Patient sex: M
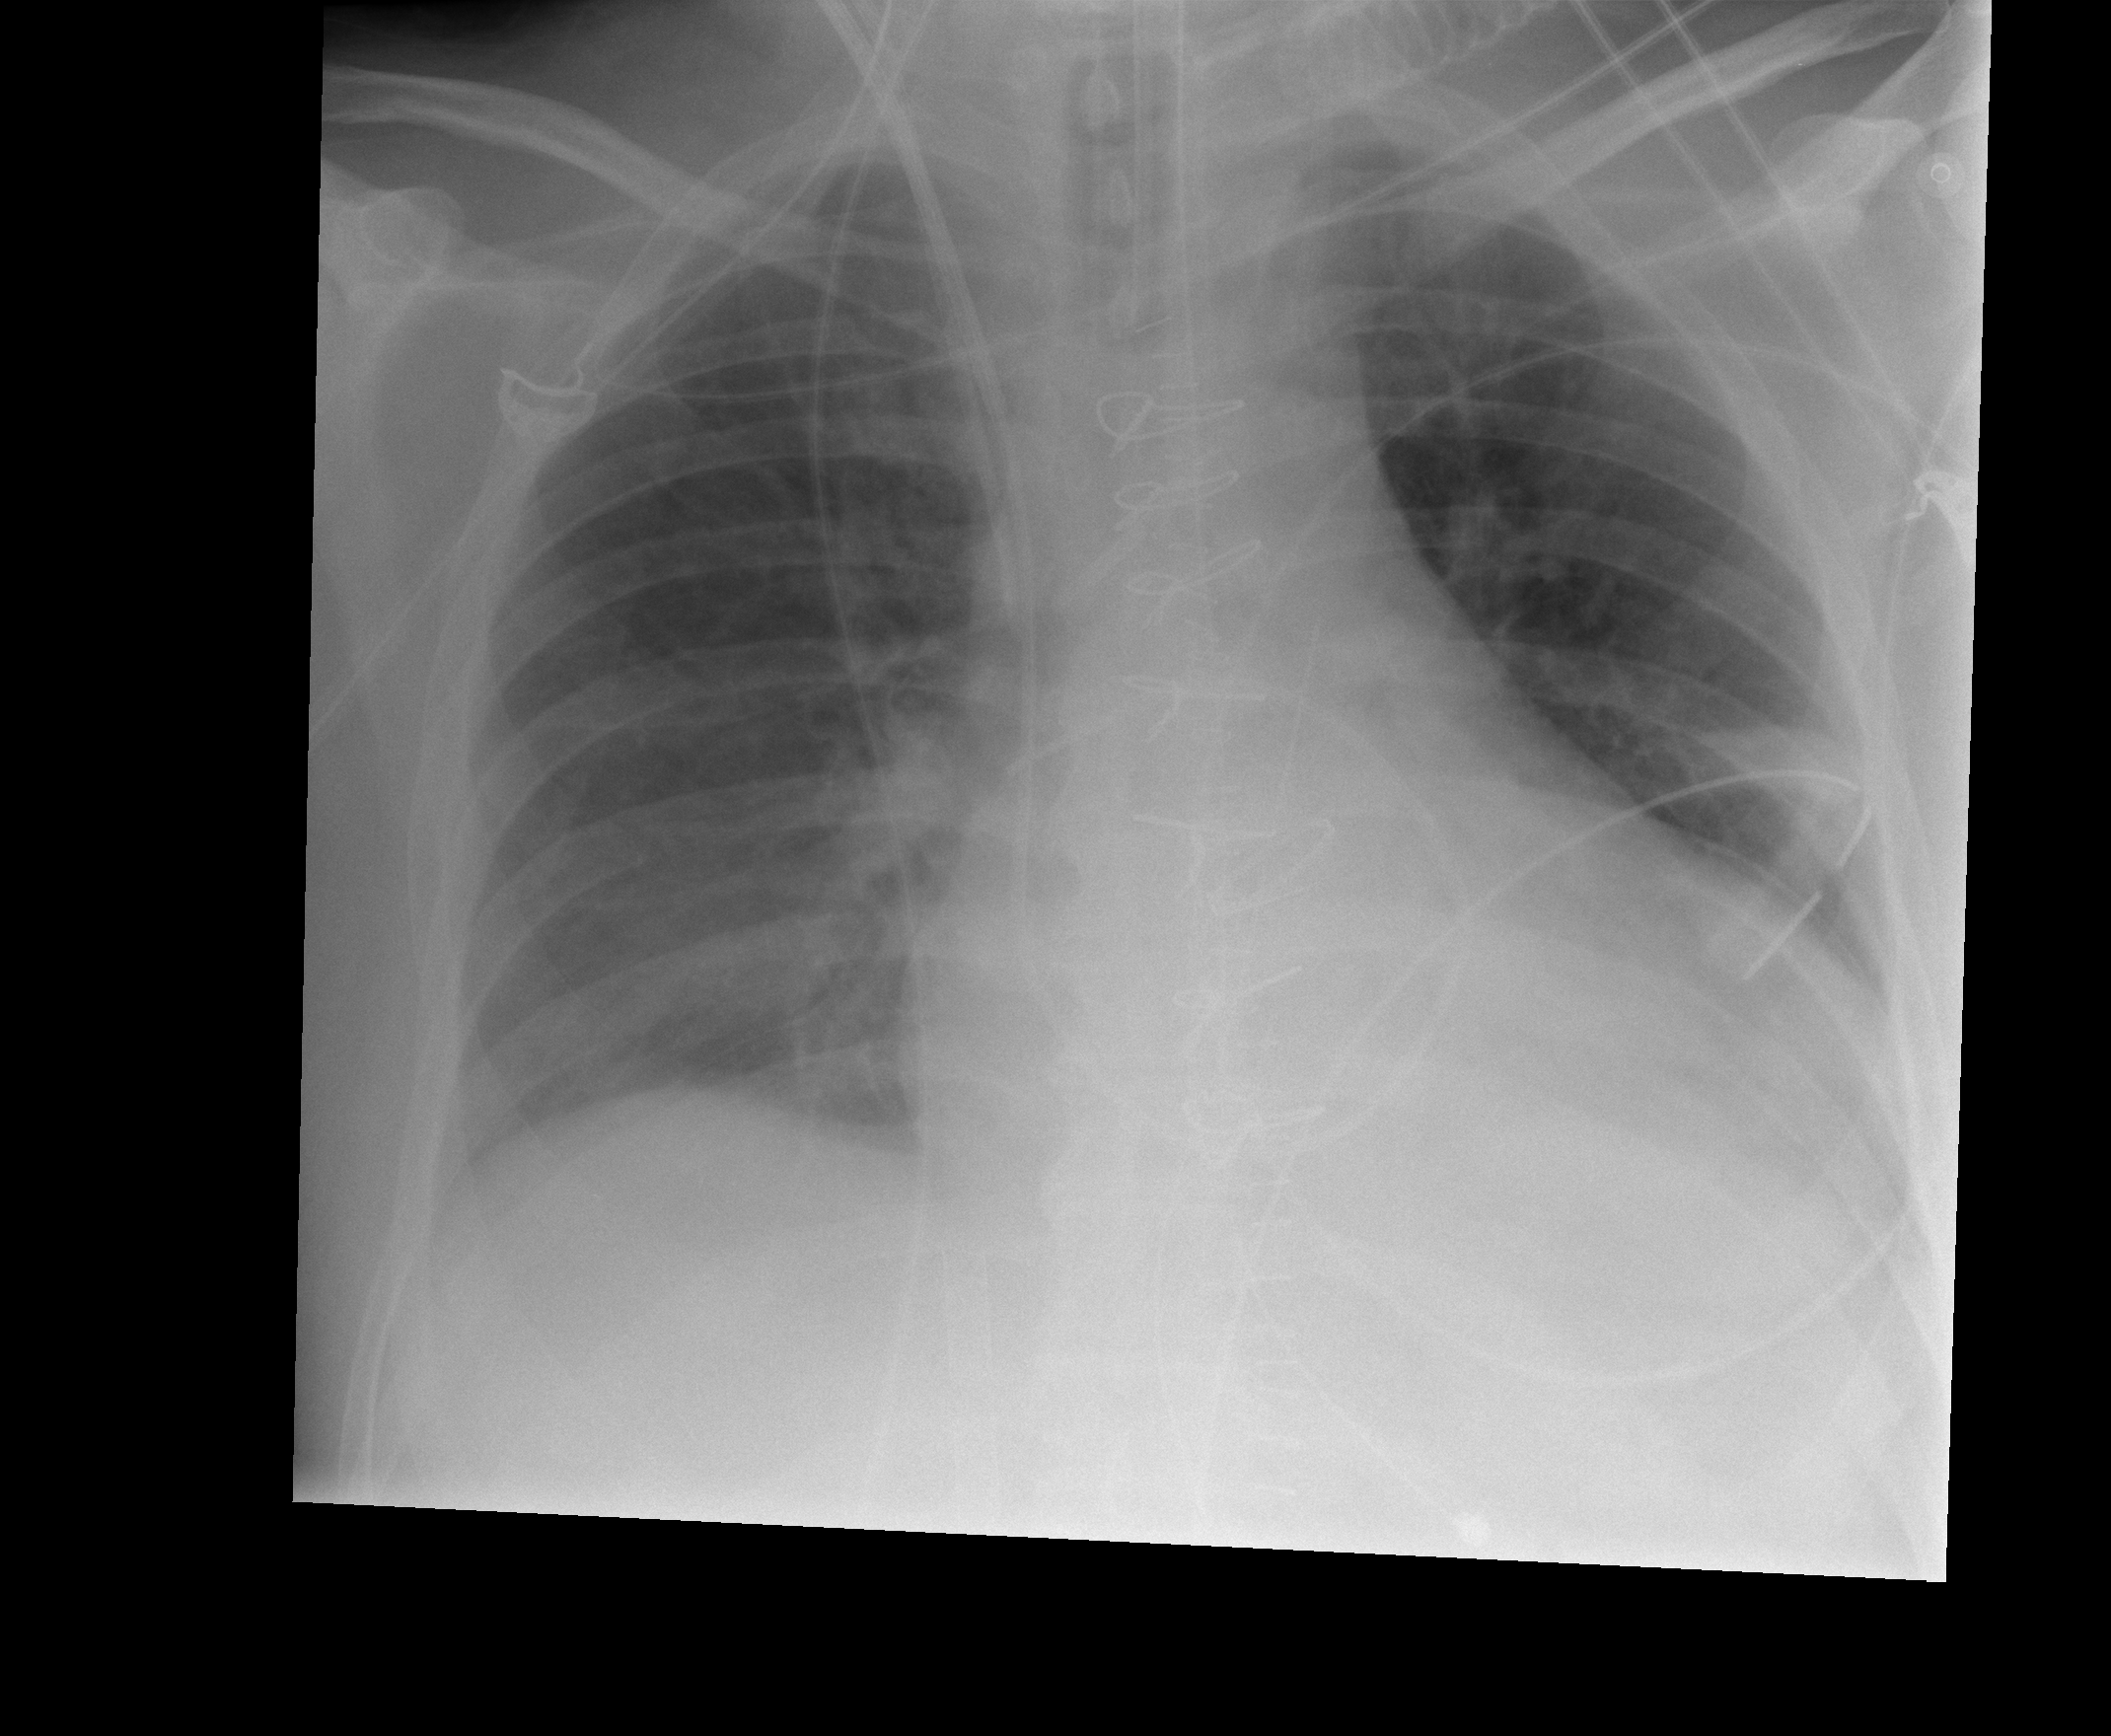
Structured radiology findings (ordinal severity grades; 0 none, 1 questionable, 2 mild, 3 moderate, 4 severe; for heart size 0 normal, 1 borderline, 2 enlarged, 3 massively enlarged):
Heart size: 2
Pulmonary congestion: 0
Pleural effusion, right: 1
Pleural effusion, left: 0
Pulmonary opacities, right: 0
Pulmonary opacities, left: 0
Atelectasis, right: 0
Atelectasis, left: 0